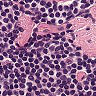
Metastatic tissue present: no